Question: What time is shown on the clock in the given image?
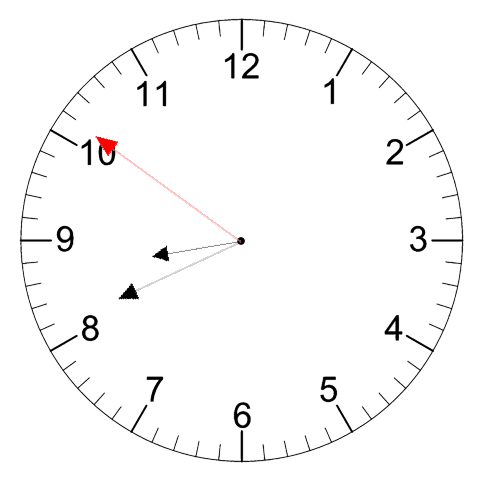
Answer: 08:40:51